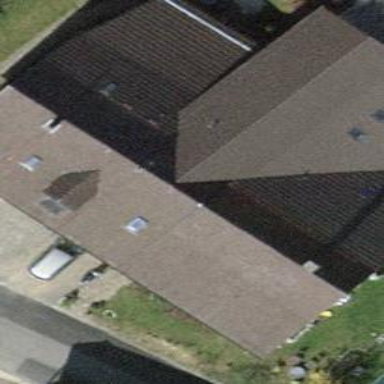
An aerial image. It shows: Gabled roofed house.